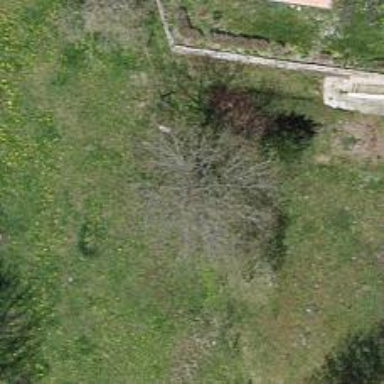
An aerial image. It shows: Single tag "natural: tree."